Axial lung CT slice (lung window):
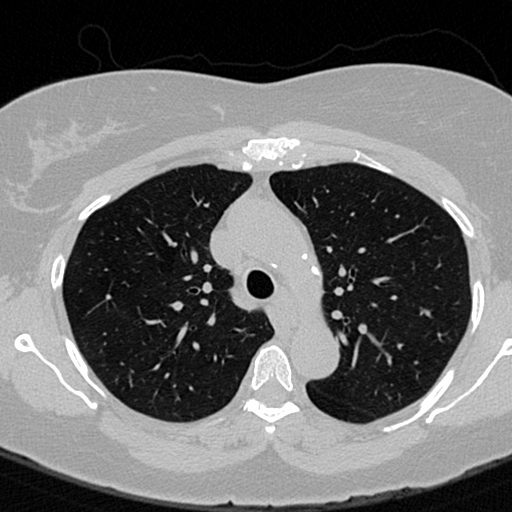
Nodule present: no